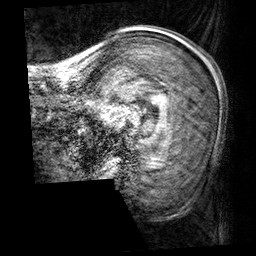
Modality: T1w
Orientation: sagittal
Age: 24
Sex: female
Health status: healthy
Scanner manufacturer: siemens
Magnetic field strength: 3 T
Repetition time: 2.3 s
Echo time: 0.00303 s